Question: I'm working on setting the Tiles for the windows phone 8 apps, would somebody tell me how to update the tile time for every minute like the first time tile in the picture below,

I've done using 'ScheduledAgent' but that works fine when I start the service in debug mode. . .
I've seen an example in <URL> but that one is for metro app. . .
somebody please tell me how to achieve this in windows phone 8. . .
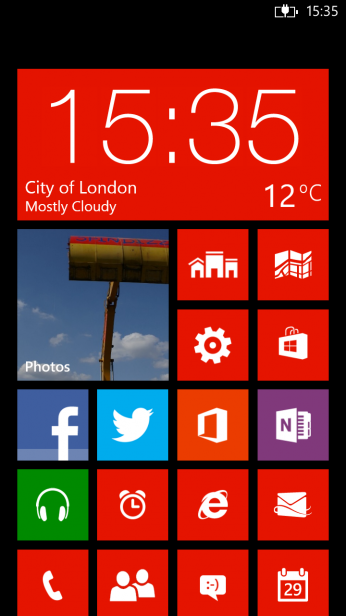
Answer: You can't update the livetile more than every 30 minutes on Windows Phone unless you push out a push notification from a server every minute which wouldn't be very efficient anyway.